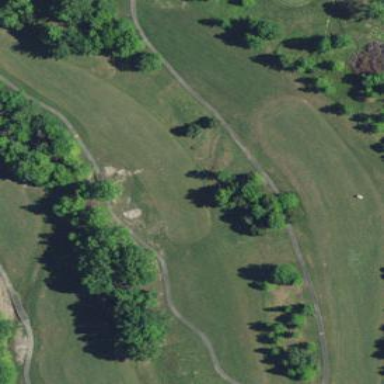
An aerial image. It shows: Golf rough area.